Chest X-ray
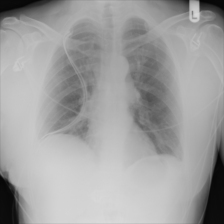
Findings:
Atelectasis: negative
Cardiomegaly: negative
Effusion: negative
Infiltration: negative
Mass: negative
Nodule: negative
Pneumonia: negative
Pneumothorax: negative
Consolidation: negative
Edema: negative
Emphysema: negative
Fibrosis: negative
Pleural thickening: negative
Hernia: negative